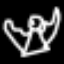
Label: angel